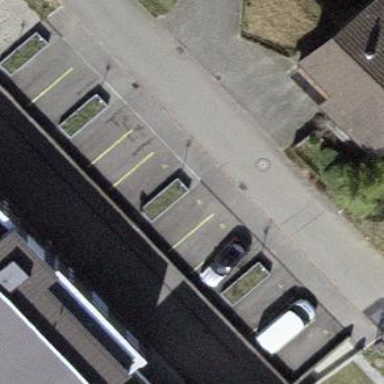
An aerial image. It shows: Parking area.